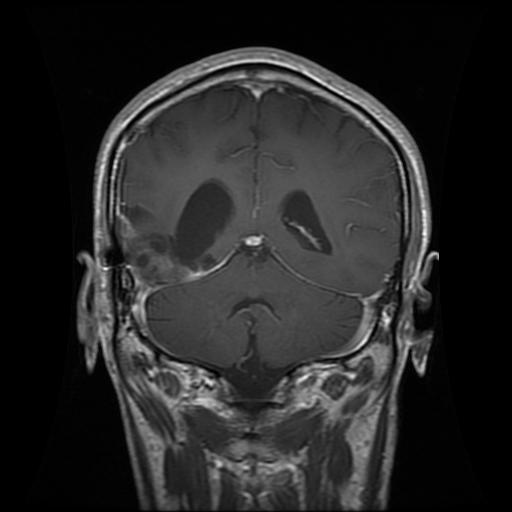
Label: glioma